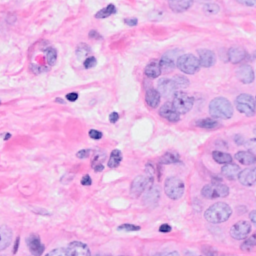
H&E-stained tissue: Breast